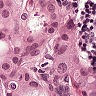
Metastatic tissue present: yes